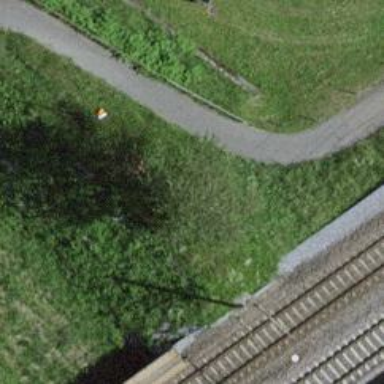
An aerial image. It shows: Asphalt track with grade1 quality.